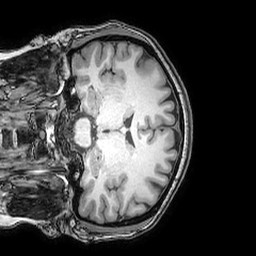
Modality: T1w
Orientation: coronal
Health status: ill
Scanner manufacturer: philips
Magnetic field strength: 3 T
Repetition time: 0.007 s
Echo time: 0.0035 s